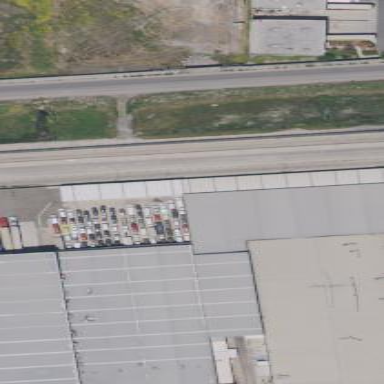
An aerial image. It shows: Industrial building.